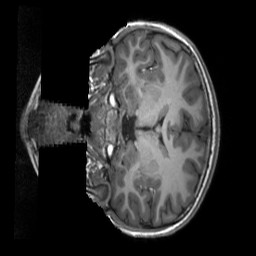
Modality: T1w
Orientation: coronal
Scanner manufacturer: siemens
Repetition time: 2.3 s
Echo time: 0.00229 s